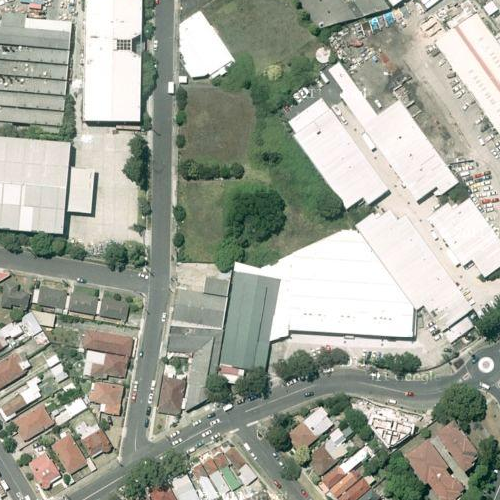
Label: sydney